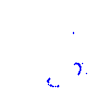
Particle: kaon